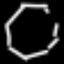
Label: octagon